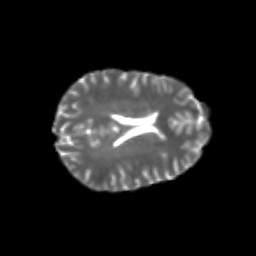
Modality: T2w
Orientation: axial
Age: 22
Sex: female
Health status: healthy
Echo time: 0.074 s